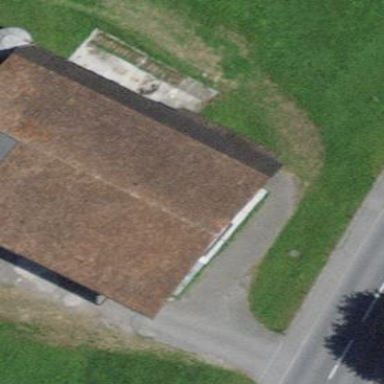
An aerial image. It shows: Barn.